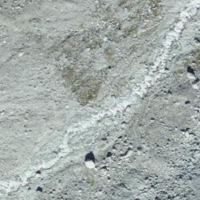
EUNIS habitat code: 49
Species observed at this site:
Dryas octopetala